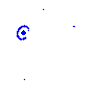
Particle: kaon